Question: I am trying to place a 'UIButton' inbetween my 'popup view' and the 'parent view'.
I cant successfully do that by doing that '[self.view addSubview:new];'. My problem there is the border 'UIView' can be seen across the 'UIButton' .
I've tried '[self.view.superview addSubview:new];' thinking that that would make it go away but it doesnt it still shows there.
I need to find a way to successfully place that button on top of everything ('UIView' border in this case).
I know I could do that if I insert the button from the 'parentView', but I want to handle all my 'subViews' buttons within each 'subView', otherwise it everything will become messy very quickly.
Is there a way to do what I am trying to achieve?

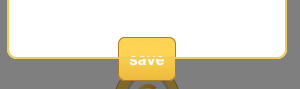
Answer: According to <URL>, borders always appear above subviews because they're drawn on another layer. The best solution is to create a background view to fake the border.
So instead, your 'popup view' would have an orange background. It'd have another, slightly smaller subview directly over it with a white background, and then your button.

See <URL> for the implementation.